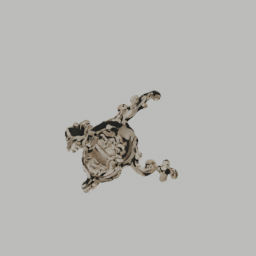
Label: decoration